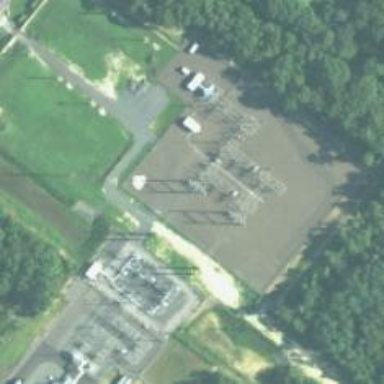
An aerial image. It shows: Switch for power supply.